Interaction volume radius: 5 \u00c5
Interaction volume height: 15 \u00c5
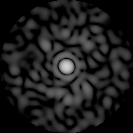
Disorder parameter: 0.8229